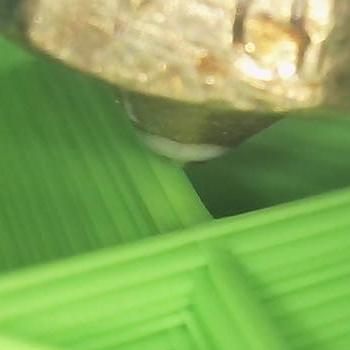
Flow rate: 47%